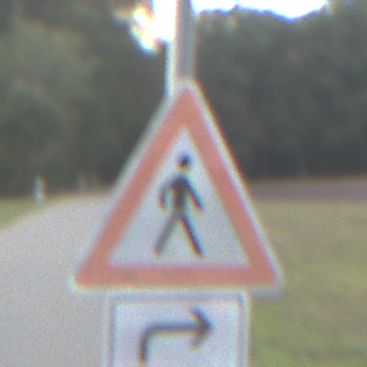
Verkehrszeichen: FussgaengerLinks
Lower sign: RichtungsangabeDurchPfeile5
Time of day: SunriseSunset
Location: Outdoor (Nature)
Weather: PartlyCloudy
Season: NotSpecified
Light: Natural